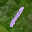
Label: 1